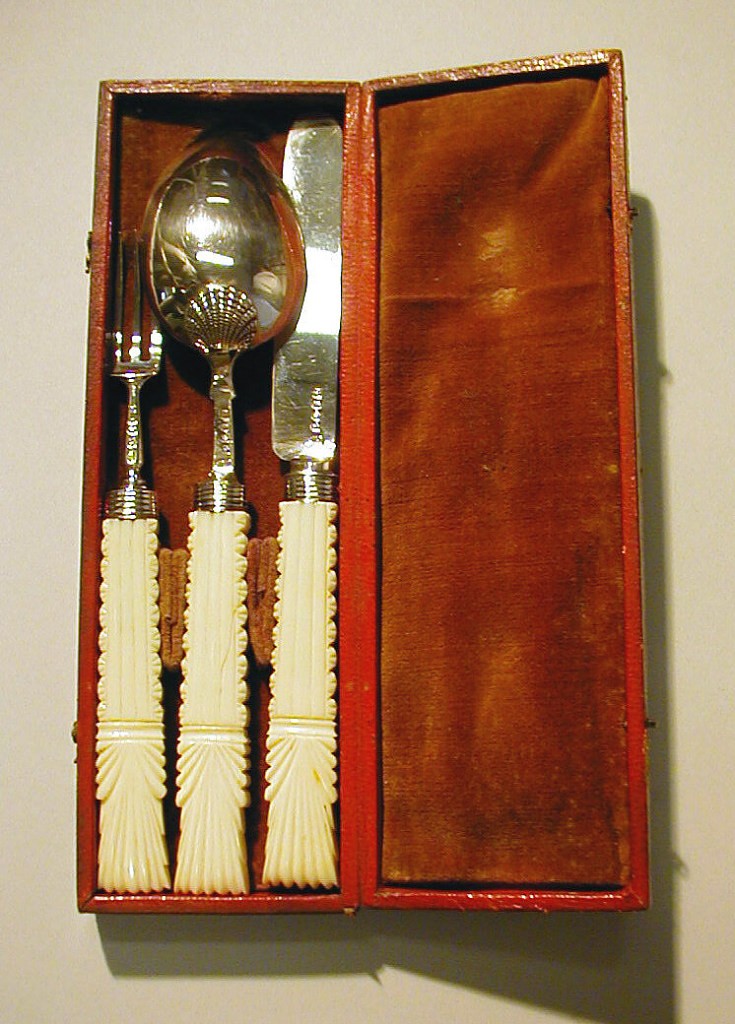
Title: Small Knife with Fluted Ivory Handle
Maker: Joseph Willmore
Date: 1830
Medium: ivory, silver
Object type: knife
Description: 1990-21-1: Three tined fork with curving up to sharp edged sh...;     1990-21-2: Rounded blade, baluster shaped neck, meeting bande...;     1990-21-3: Oval shaped bowl, with shell shaped decoration on ...;     1990-21-4: Rectangular box with raised beveled lid and centra...